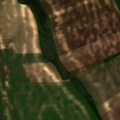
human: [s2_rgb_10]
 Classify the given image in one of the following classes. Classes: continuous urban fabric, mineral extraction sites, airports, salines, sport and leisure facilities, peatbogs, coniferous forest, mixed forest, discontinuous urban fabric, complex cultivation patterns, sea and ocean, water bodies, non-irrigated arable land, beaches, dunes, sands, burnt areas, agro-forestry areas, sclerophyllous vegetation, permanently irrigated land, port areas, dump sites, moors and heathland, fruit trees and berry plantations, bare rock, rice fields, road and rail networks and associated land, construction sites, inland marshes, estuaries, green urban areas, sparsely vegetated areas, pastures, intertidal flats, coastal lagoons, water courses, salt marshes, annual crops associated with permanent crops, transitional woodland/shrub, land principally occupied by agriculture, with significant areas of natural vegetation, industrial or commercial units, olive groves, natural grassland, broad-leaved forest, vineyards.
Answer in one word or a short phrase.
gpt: non-irrigated arable land, water bodies